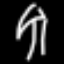
Label: palm tree